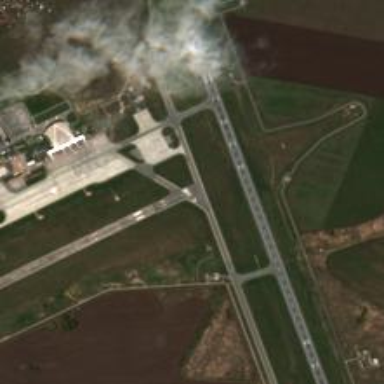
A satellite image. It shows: Area designated as runway within airport.